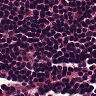
Metastatic tissue present: no